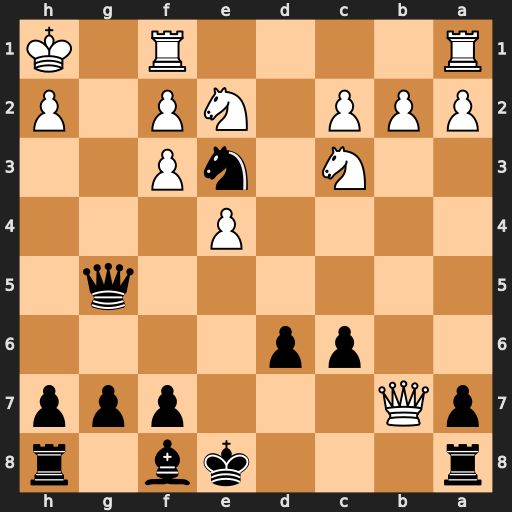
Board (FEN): r3kb1r/pQ3ppp/2pp4/6q1/4P3/2N1nP2/PPP1NP1P/R4R1K
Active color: b
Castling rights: kq
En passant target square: -
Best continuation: Qg2#